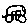
Label: car